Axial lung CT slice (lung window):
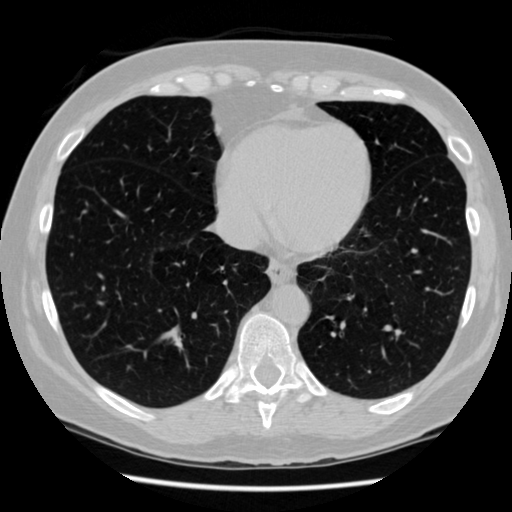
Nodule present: no